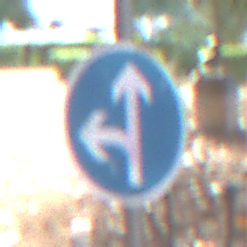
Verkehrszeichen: VorgeschriebeneFahrtrichtungGeradeausOderLinks
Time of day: MorningAfternoon
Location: Outdoor (Suburban)
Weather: PartlyCloudy
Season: NotSpecified
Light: Natural